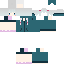
A female human skin with pale skin, wearing blonde long hair dressed in a blue hoodie and black pants, featuring a closed mouth.